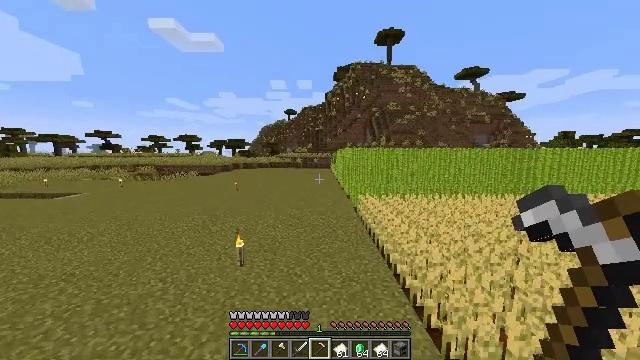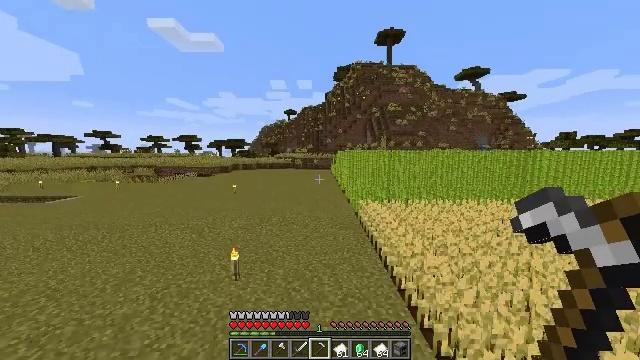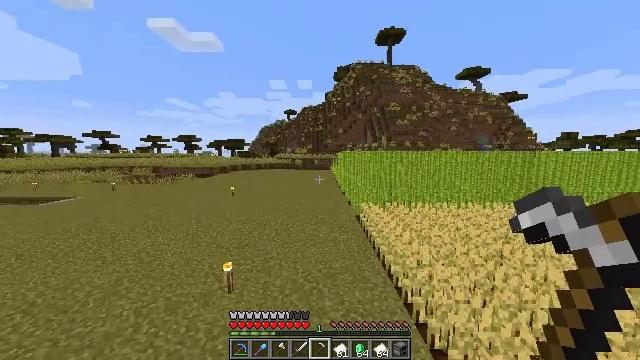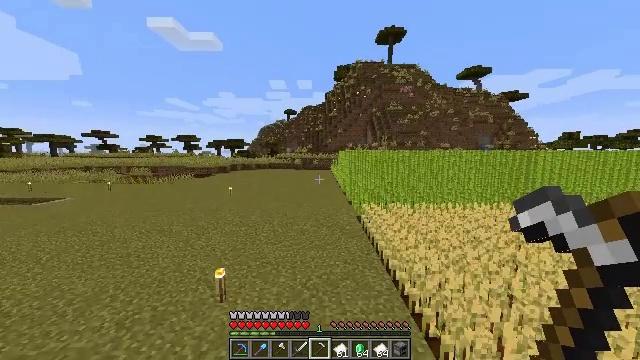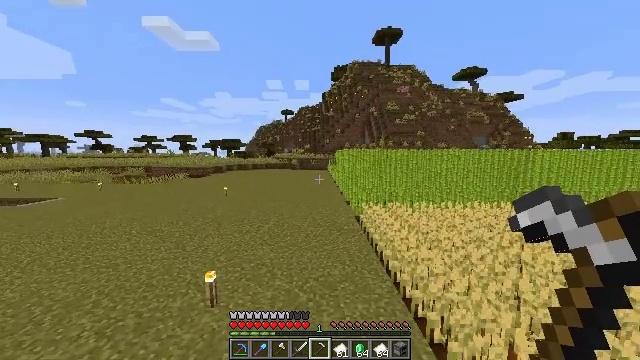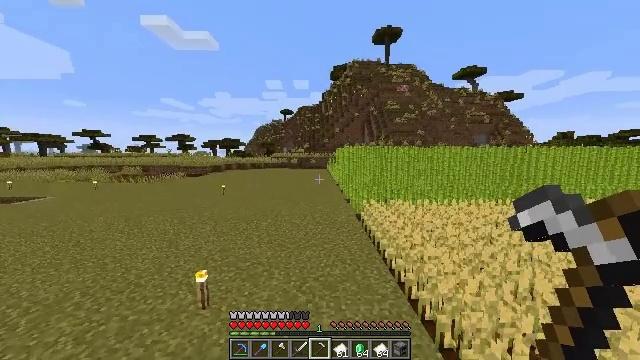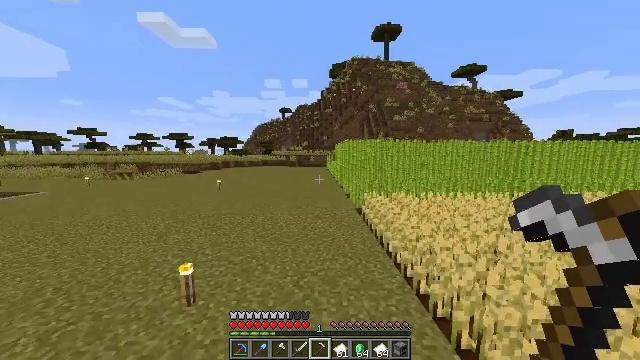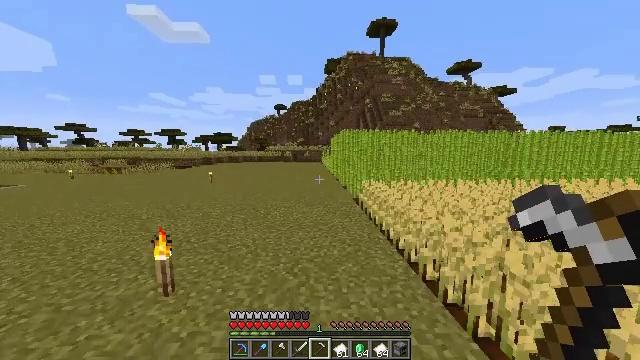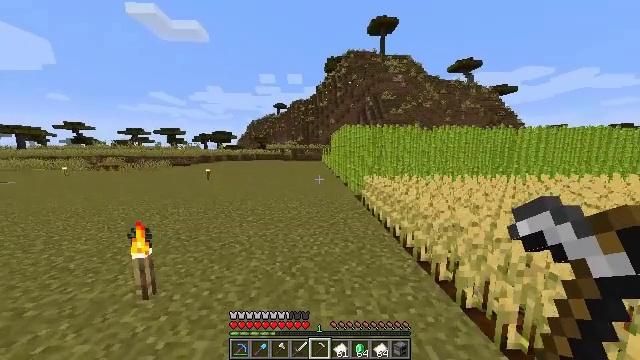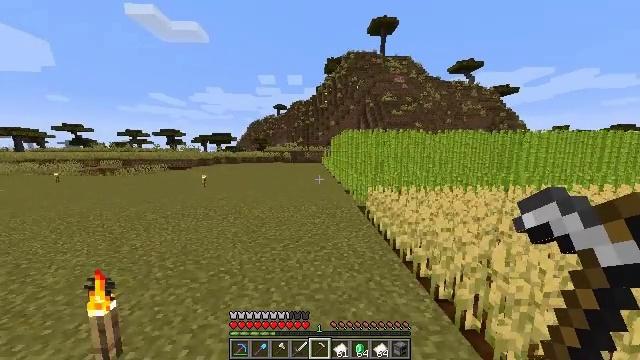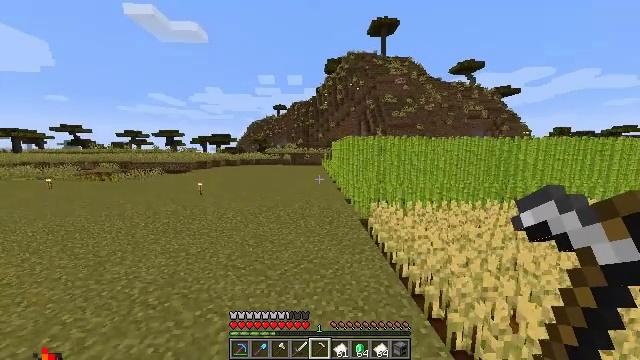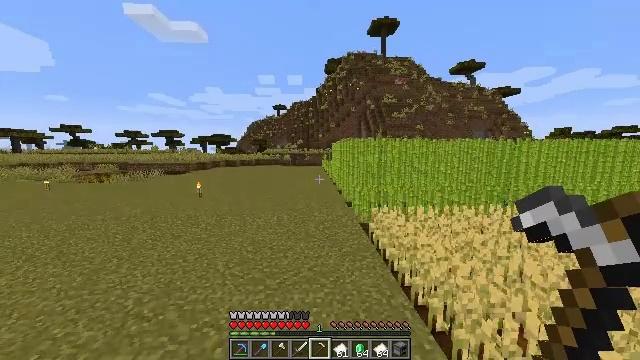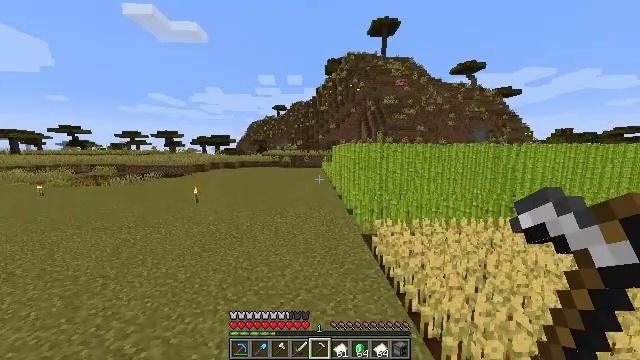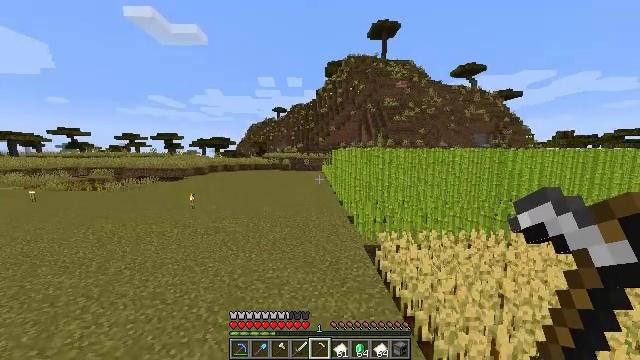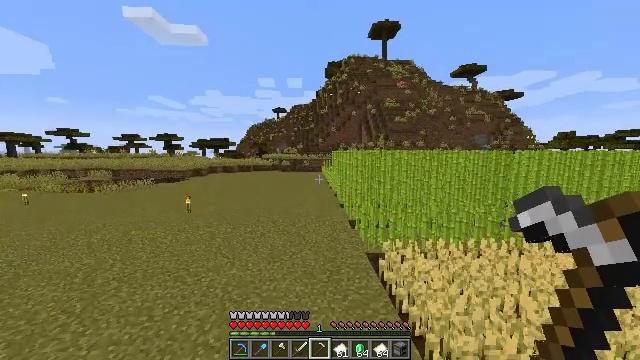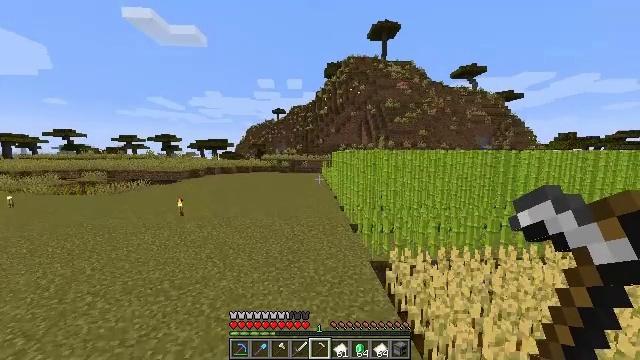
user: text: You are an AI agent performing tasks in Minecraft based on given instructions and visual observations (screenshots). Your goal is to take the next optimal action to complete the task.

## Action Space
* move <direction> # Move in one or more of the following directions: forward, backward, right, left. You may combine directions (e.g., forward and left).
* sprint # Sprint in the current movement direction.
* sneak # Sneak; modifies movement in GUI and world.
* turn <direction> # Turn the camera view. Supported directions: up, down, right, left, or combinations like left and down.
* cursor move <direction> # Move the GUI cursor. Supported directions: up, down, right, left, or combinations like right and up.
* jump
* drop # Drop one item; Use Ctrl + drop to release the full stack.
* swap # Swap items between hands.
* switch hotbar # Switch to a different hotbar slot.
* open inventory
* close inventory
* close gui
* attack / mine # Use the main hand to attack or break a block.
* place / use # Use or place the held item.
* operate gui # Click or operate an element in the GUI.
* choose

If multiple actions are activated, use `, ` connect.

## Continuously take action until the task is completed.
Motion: motion action
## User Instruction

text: Harvest sugar cane from the plant.
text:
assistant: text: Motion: move forward, sprint, jump
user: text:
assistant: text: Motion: move forward, sprint, jump
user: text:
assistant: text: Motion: move forward, sprint, jump
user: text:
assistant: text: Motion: move forward, sprint, jump
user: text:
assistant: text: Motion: move forward, sprint, jump
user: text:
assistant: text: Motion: move forward, sprint, jump
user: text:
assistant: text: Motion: move forward, sprint, turn right, jump
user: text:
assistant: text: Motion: move forward, sprint, jump
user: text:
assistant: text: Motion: move forward, sprint, jump
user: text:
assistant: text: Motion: move forward, sprint, jump
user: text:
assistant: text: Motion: move forward, sprint, jump
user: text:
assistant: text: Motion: move forward, sprint, jump
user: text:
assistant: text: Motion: move forward, sprint, jump
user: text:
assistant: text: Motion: move forward, sprint, jump
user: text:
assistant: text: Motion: move forward, sprint, jump
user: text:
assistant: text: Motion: move forward, sprint
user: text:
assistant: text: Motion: move forward, sprint
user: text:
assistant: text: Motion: move forward and move left
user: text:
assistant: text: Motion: move forward and move left, turn right
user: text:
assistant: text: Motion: move forward and move left, turn right
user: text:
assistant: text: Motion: move forward and move left, turn right and up
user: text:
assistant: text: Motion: move forward and move left, turn right
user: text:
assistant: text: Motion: move forward and move left, turn right
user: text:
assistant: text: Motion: move forward and move left, turn right
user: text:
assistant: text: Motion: move forward and move left, turn right
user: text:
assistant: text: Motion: move forward and move left, turn right
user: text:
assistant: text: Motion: move forward and move left, turn right
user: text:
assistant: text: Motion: move forward and move left, turn right
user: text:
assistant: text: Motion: move forward and move left, turn right
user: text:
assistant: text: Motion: move forward and move left, turn right